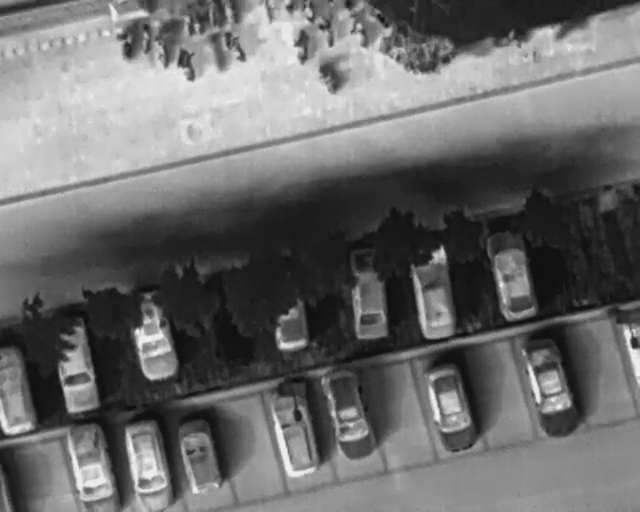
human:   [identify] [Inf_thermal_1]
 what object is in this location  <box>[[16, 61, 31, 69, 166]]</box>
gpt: <ref>1 large car at the left</ref>

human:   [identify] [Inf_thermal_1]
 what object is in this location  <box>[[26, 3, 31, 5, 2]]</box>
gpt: <ref>1 small bicycle at the top left</ref>

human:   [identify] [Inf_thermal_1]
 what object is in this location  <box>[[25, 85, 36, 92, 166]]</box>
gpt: <ref>1 medium car at the bottom</ref>